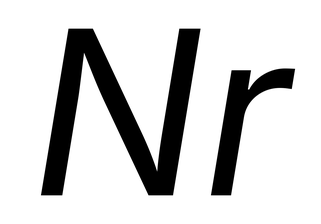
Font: Inter-Italic_Italic